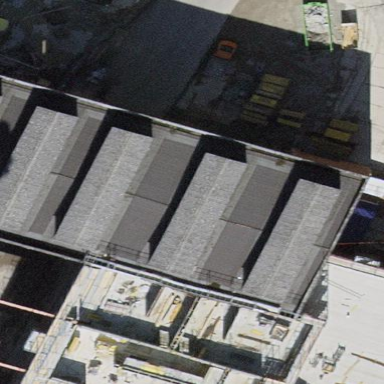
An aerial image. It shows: Gray building with gabled roof. The roof is light grey in color.